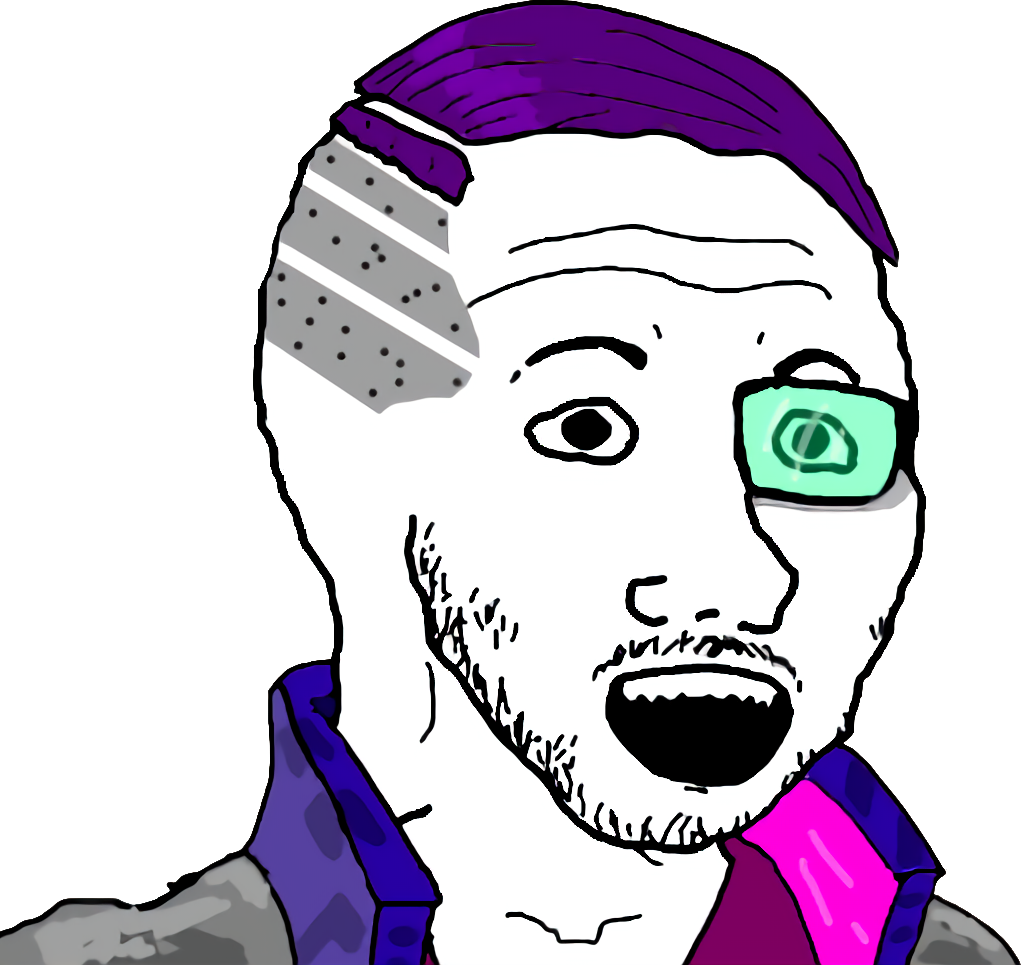
Label: 5_Soyjak